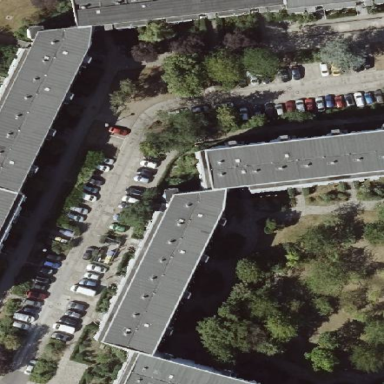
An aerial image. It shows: Apartment building with flat roof.